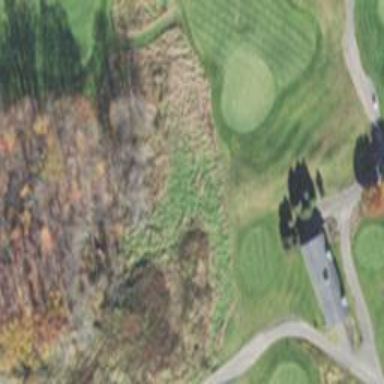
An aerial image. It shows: Golf path.